Question: I am running virtual host with Wamp server for a website called dev.gamenomad.com. Everytime I go to localhost, the page will redirect to dev.gamenomad.com in C:\wamp\www\dev.gamenomad.com instead of the traditional Wamp server page where you can access each project.
I want to have the welcome page so that I can run other project when I run Wamp server. How can I set up my virtual host for dev.gamenomad.com without affecting the welcome page of Wamp server?
my "host" file
'''
127.0.0.1 localhost
127.0.0.1 dev.gamenomad.com
'''
http-vhost.config
'''
<VirtualHost *:80>
ServerAdmin bomboom@devgamenomad.localhost
DocumentRoot "C:\wamp\www\dev.gamenomad.com\public"
ServerName dev.gamenomad.com
ServerAlias dev.gamenomad.com
ErrorLog "logs/dev.gamenomad.com-error.log"
CustomLog "logs/dev.gamenomad.com-access.log" common
</VirtualHost>
<Directory C:\wamp\www\dev.gamenomad.com>
Order Deny,Allow
Allow from all
</Directory>
'''
my www folder is in C:\wamp\ , and my Wamp server listen to port 80

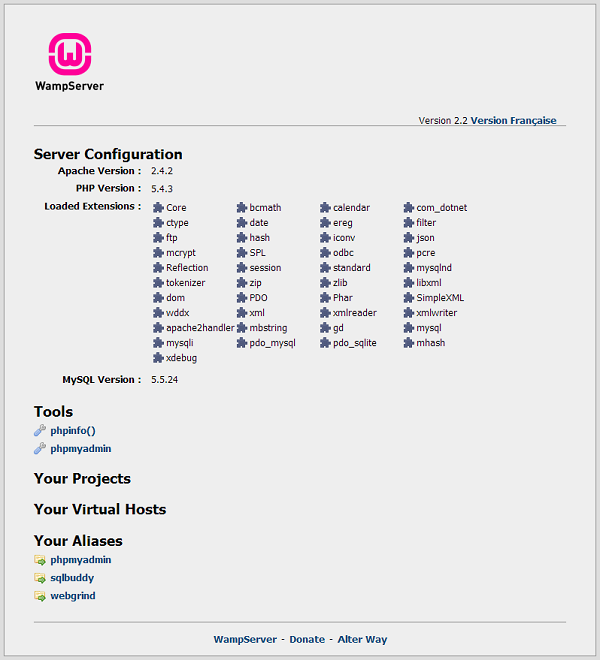
Answer: Adding a new virtual host, should be enough. like SuryaElite suggested with the only addition of the www folder included in the vhost and much simpler.
'''
<VirtualHost *:80>
ServerName localhost
DocumentRoot "C:\wamp\www"
</VirtualHost>
<Directory "C:\wamp\www">
Order Deny,Allow
Allow from all
</Directory>
'''